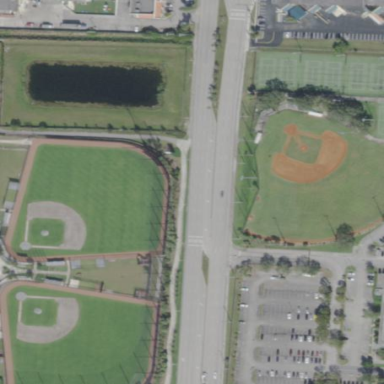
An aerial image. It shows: Baseball pitch for leisure land activities.